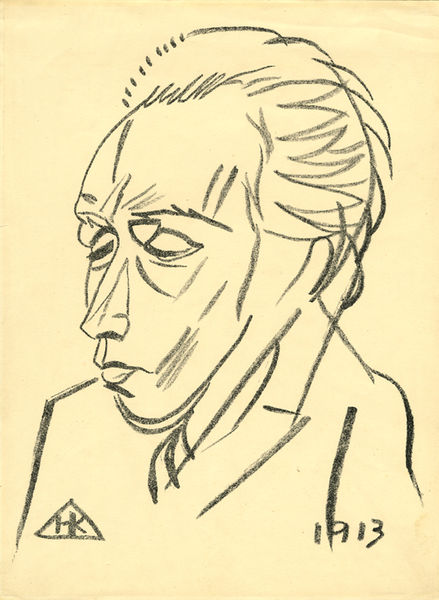
Titel: Portrait of the Futurist Poet Velemir Khlebnikov, Portrait of the Futurist Poet Velemir Khlebnikov
Künstler: Nikolai Kul’bin
Standort: Amherst (Massachusetts, USA)
Institution: Mead Art Museum, Amherst College
Schlagwörter: men, black, face, hair, nose, portrait, yellow, sad, man, head, eyes, drawing, coat, mouth, line, sketch, jacket, pen, abstract, human, neck, bald, balding, pencil, abstraction, lines, lips, charcoal, cubism, simple, eyebrows, mask, forehead, left, strokes, self-portrait, triangle, thinker, think, graphite, gloomy, 1913, hk, gay, 3/4, schetch, baldness, sallow, trinagle